Interaction volume radius: 5 \u00c5
Interaction volume height: 45 \u00c5
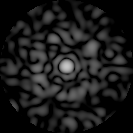
Disorder parameter: 0.8564